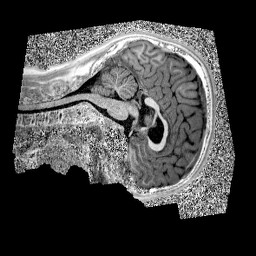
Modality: UNIT1
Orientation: sagittal
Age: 12
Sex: male
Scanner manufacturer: siemens
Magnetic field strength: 3 T
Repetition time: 4 s
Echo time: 0.00299 s